Question: I have been using the <URL> while plotting, and the part of the code since I use 'shadedErrorBar' reads as follows:
'''
plot1 = shadedErrorBar(tau_vec, mean(deg_20_hubs_0), sd_deg_20_hubs_0, 'b-o', 1); hold on;
plot2 = shadedErrorBar(tau_vec, mean(deg_20_hubs_1), sd_deg_20_hubs_1, 'r-o', 1);
plot3 = shadedErrorBar(tau_vec, mean(deg_40_hubs_0), sd_deg_40_hubs_0, 'b-x', 1);
plot4 = shadedErrorBar(tau_vec, mean(deg_40_hubs_1), sd_deg_40_hubs_1, 'r-x', 1);
hold off;
set(gca, 'FontSize', 15);
xlabel('$\log_2 C_ au$', 'Interpreter', 'latex'); ylabel('ExNVI');
xlim([-13, 13]);
ylim([0, 1]);
I=legend('$ar{d}=20$; no hub ', '$ar{d}=20$; with_hubs ', '$ar{d}=40$; no hub ', '$ar{d}=40$; with hubs ', ...
'Location', 'SouthWest');
set(I, 'Interpreter', 'latex', 'fontsize', 15);
if(off_diag==10 && N==500)
set(I, 'visible', 'on');
else
set(I, 'visible', 'off');
end
box on;
set(gca,'units','centimeters');
pos = get(gca,'Position');
ti = get(gca,'TightInset');
set(gcf, 'PaperUnits','centimeters');
set(gcf, 'PaperSize', [pos(3)+ti(1)+ti(3)+0.6 pos(4)+ti(2)+ti(4)+0.6]);
set(gcf, 'PaperPositionMode', 'manual');
set(gcf, 'PaperPosition',[0 0 pos(3)+ti(1)+ti(3)+0.6 pos(4)+ti(2)+ti(4)+0.6]);
saveas(fig, sprintf('./output/offdiag_%d_N_%d.pdf', off_diag, N));
'''
The resulting plot has low resolution texts like this:

But the resolution of the curve is fine. The problem disappears when I tried removing the latex interpreter, but is it possible to keep it and fix the resolution? I did the plot under MATLAB 2014b in Windows.
Many thanks!
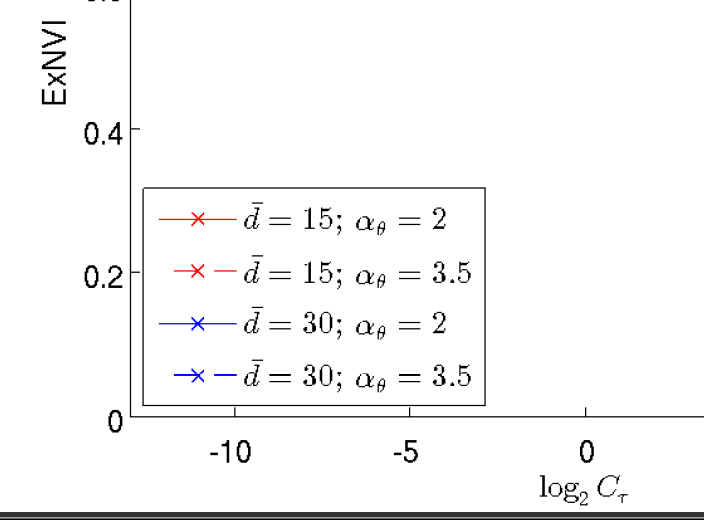
Answer: '''
set(gcf, 'renderer','painters');
'''
will solve the problem. It will render the figure as vector graphic, which is the better choice since you're using the pdf format. Also specify the resolution using the 'print' command instead of 'saveas':
'''
print(fig, '-dpdf', '-r600', 'myFigure.pdf')
'''